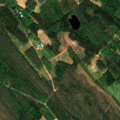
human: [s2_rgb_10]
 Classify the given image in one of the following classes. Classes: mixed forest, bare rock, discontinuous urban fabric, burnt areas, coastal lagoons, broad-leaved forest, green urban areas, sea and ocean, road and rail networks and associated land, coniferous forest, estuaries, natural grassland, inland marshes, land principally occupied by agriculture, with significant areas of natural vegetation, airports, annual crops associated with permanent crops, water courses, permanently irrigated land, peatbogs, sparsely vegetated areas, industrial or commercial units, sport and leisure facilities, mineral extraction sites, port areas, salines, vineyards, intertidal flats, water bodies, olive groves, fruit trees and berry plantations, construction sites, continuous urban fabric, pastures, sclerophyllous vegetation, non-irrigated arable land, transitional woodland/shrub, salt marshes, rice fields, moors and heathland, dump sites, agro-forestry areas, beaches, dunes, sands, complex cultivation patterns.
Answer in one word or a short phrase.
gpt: coniferous forest, mixed forest, transitional woodland/shrub